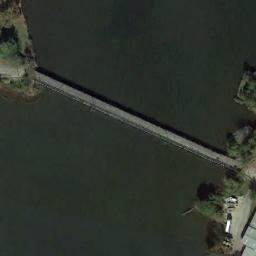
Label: bridge